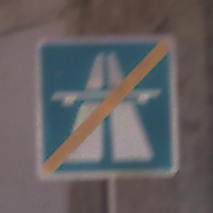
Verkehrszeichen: EndeAutbahn
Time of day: MorningAfternoon
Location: Outdoor (Urban)
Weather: Clear
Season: NotSpecified
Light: Natural